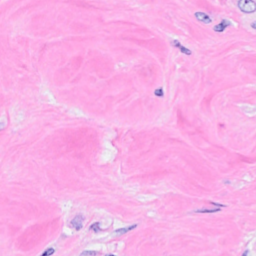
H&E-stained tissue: Breast